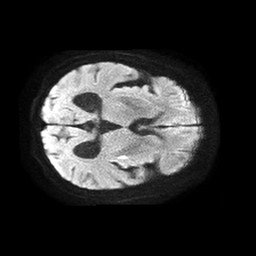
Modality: TRACE
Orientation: axial
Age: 85
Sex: female
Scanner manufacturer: philips
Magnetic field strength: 1.5 T
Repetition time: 4.6 s
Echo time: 0.08517 s